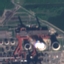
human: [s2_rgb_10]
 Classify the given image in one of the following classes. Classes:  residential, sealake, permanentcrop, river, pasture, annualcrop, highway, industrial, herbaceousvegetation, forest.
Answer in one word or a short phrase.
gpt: Industrial